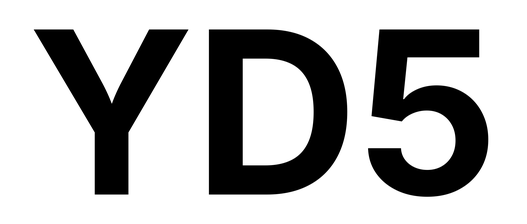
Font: Inter_Bold